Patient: sex M, age 81
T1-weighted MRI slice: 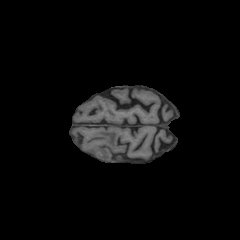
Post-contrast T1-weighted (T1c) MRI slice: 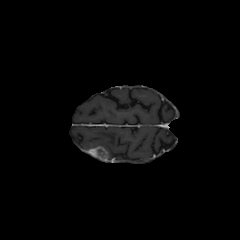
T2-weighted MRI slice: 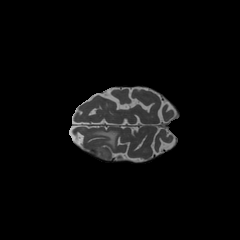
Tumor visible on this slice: yes
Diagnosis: Glioblastoma, IDH-wildtype
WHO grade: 4